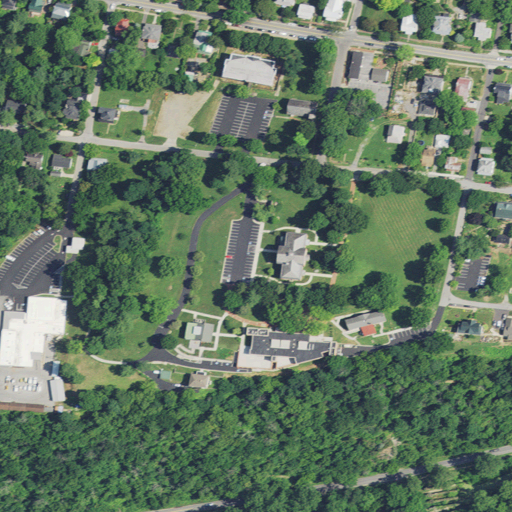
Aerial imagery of mountain in West Virginia named Camp Hill containing low intensity development, open development, medium intensity development, deciduous forest, pasture, shrub, and high intensity development